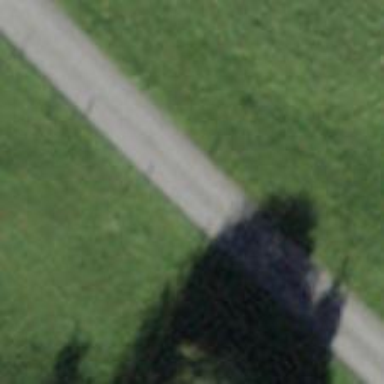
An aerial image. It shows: Unclassified road.